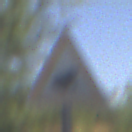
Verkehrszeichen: AmphibienwanderungLinks
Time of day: Midday
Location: Roofed (Underpass)
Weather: Clear
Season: NotSpecified
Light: Natural